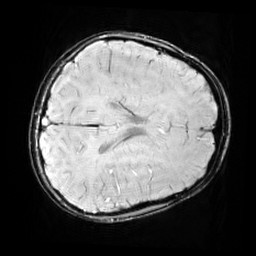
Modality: SWI
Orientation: axial
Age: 11
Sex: male
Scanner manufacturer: siemens
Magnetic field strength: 3 T
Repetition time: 0.027 s
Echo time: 0.02 s